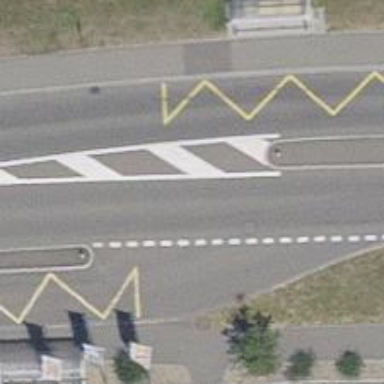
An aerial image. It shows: Bus stop equipped with public transport stop position.